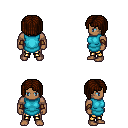
a pixel art fantasy rpg character, male body template, human, dark skin, teal tunic, gold greaves, brown pageboy hairstyle, cloth bracers, four views (front, back, left, right), 2x2 character sprite sheet, small pixel art, hard edges, no anti-aliasing